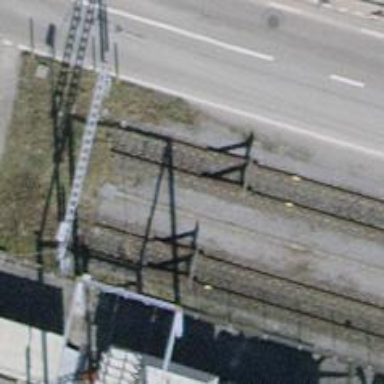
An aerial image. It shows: Railway buffer stop.